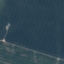
Land use / land cover class: AnnualCrop